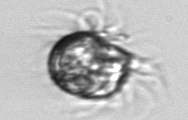
Label: Leegaardiella_ovalis